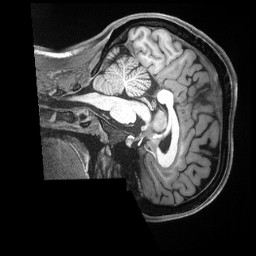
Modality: T1w
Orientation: sagittal
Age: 24
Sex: female
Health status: ill
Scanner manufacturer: siemens
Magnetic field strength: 3 T
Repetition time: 2.5 s
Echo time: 0.00181 s